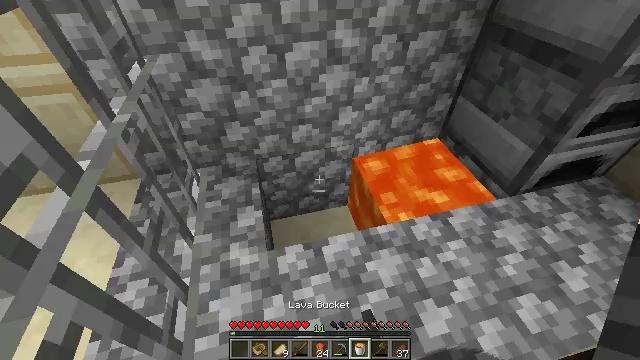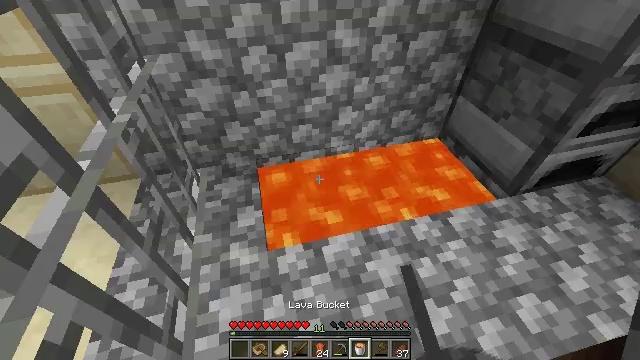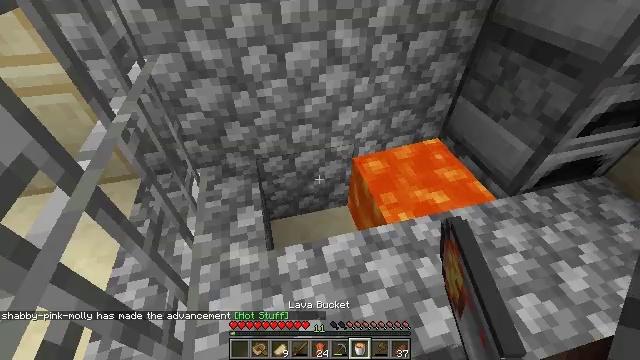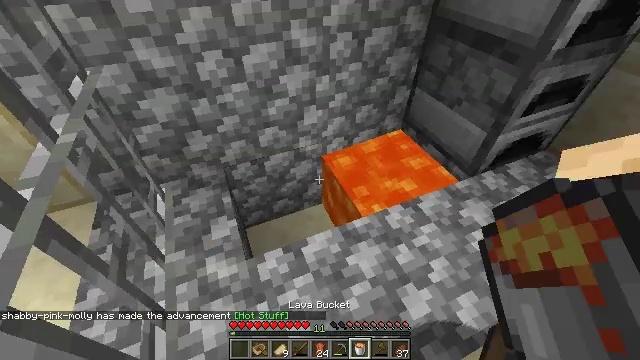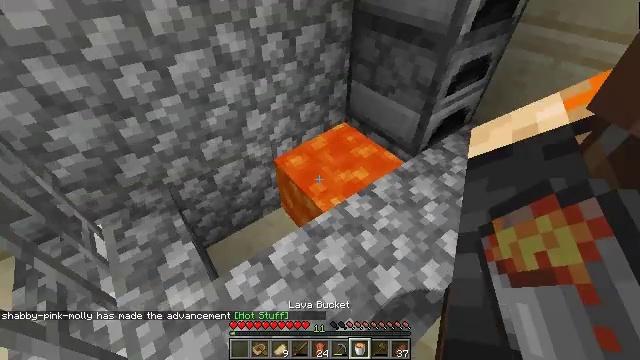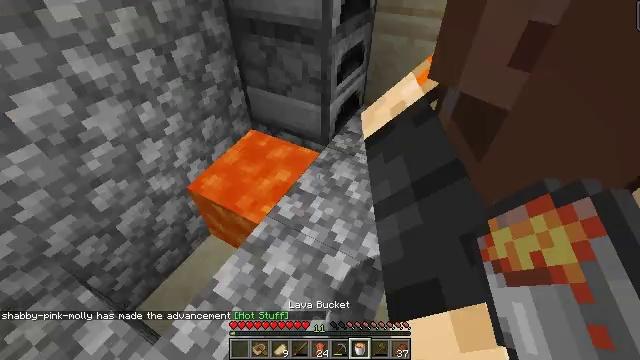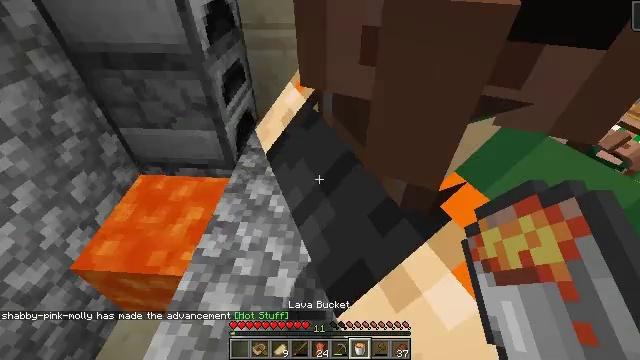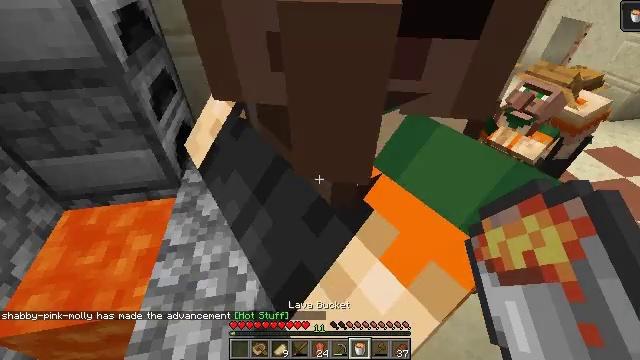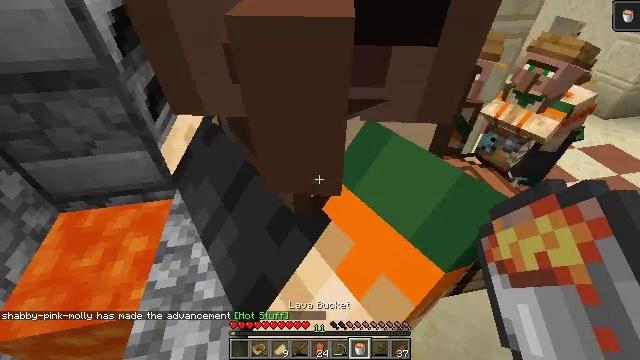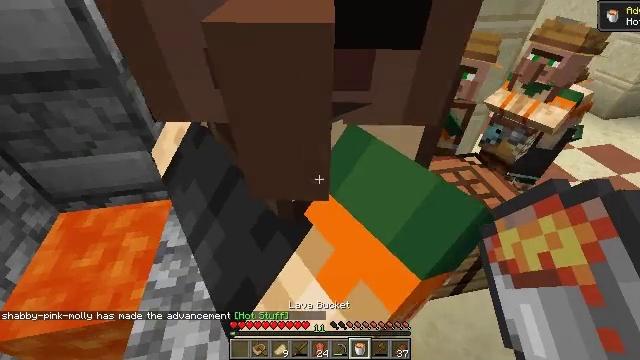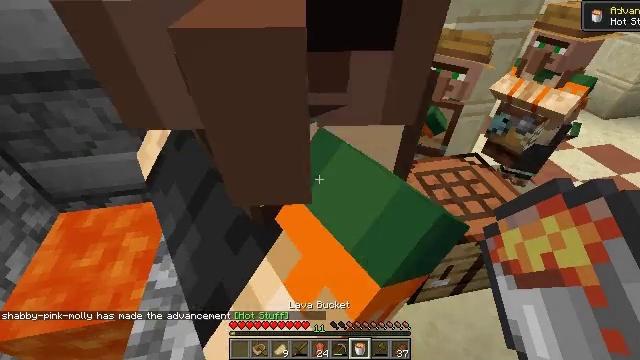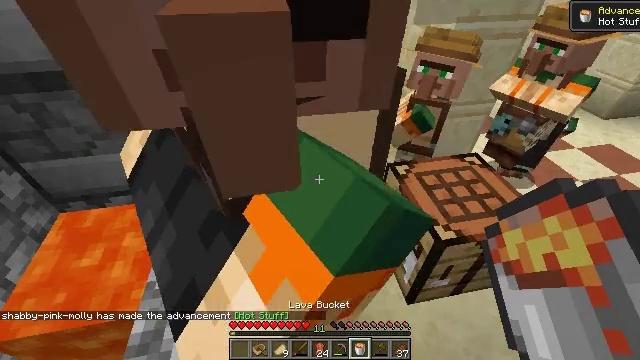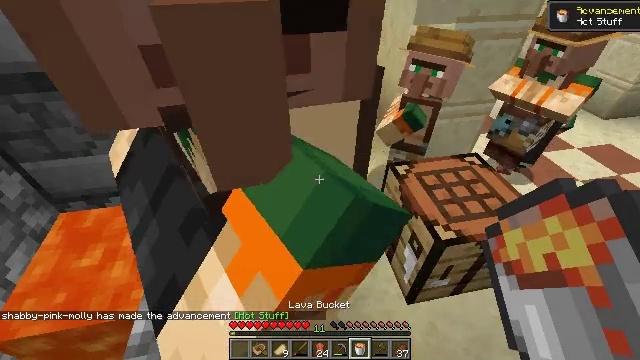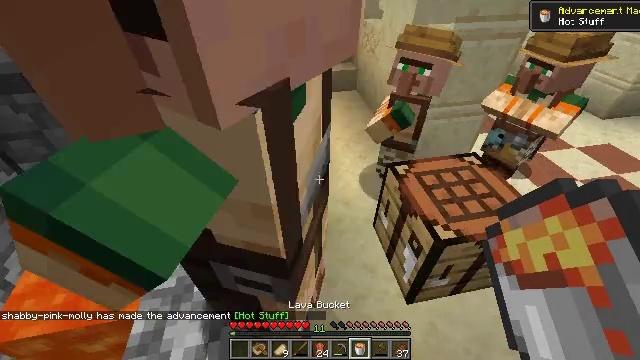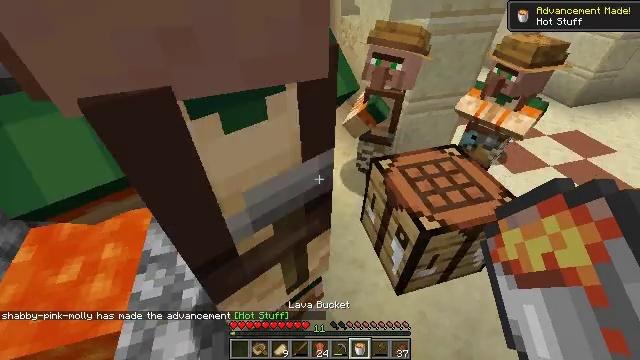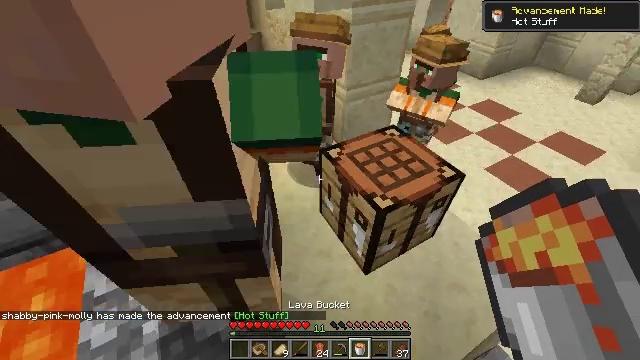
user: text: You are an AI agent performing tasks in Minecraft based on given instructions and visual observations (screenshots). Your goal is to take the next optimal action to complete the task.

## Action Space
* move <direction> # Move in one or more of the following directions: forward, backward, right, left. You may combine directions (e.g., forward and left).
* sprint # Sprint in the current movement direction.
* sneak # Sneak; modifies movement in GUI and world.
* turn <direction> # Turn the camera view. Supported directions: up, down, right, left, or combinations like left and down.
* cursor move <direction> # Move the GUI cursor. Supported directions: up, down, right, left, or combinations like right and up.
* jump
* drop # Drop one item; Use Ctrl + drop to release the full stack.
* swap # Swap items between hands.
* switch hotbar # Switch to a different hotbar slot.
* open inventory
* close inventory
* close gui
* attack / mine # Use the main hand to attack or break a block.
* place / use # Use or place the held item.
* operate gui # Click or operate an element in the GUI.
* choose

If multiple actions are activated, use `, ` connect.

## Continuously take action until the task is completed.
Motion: motion action
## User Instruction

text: Remove a golden sword from the inventory.
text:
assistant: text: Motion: no_op
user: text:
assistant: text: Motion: no_op
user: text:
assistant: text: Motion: turn right
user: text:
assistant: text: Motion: turn right
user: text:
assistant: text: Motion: turn right
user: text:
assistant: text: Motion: turn right and up
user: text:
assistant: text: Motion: turn right
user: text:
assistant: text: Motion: no_op
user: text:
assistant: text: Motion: no_op
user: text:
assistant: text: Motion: no_op
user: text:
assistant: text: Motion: no_op
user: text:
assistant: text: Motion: no_op
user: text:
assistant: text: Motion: no_op
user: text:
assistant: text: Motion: turn right
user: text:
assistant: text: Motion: turn right and down
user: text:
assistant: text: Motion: turn right
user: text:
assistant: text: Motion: turn right
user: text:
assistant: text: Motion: turn right
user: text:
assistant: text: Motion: no_op
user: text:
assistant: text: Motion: no_op
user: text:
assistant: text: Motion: no_op
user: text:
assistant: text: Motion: no_op
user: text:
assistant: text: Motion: no_op
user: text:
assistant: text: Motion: no_op
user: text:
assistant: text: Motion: no_op
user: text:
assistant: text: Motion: no_op
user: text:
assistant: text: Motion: no_op
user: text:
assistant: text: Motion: turn left
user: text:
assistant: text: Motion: turn left
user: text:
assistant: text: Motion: turn left and up